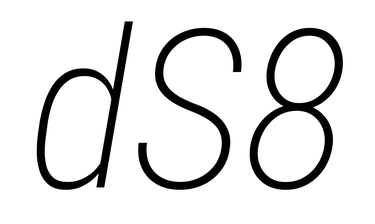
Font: Roboto-Italic_Condensed_ExtraLight_Italic